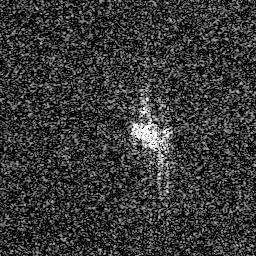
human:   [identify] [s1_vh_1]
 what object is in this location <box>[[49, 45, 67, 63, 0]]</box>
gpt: <ref>1 large ship at the center</ref>